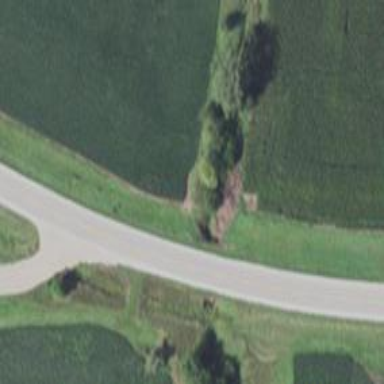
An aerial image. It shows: Culvert tunnel.